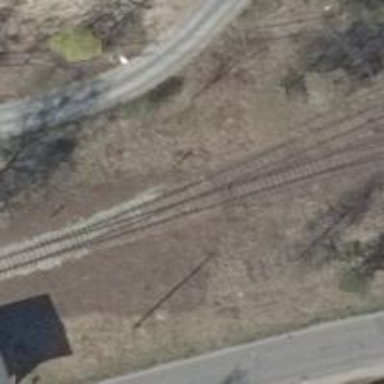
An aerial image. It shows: Railway switch.